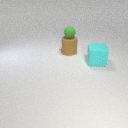
small green rubber sphere above large brown rubber cylinder